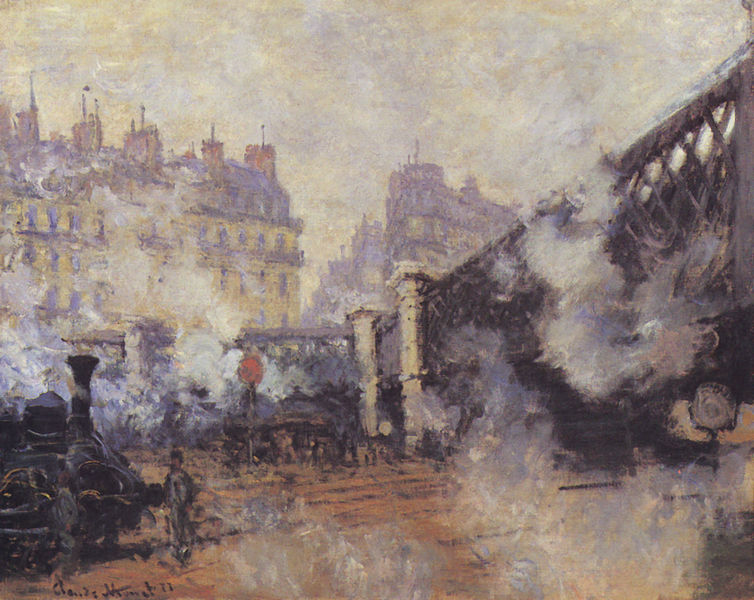
Titel: Le Pont de l'Europe
Künstler: Claude Monet
Standort: Paris
Institution: Musée Marmottan.
Schlagwörter: gemälde, himmel, mann, wolken, fluss, gelb, impressionismus, menschen, stadt, fenster, frankreich, licht, männer, paris, renoir, schwarz, weiss, gebäude, haus, rot, weg, mensch, signatur, erde, häuser, morgen, brücke, gitter, pastos, qualm, rauch, sonne, boden, kamin, kamine, fassade, zug, schornsteine, dunst, luftperspektive, nebel, industrie, dampf, dampfschiff, turner, hotel, monet, manet, geländer, schlote, smog, fussboden, eisen, schild, diesig, technik, bahnhof, industrialisierung, eisenbahn, eisenbahnbrücke, lok, lokomotive, verkehr, claude monet, dampflok, gleise, schienen, oelbild, stahl, bauwerk, mietshäuser, stahlkonstruktion, fortschritt, großstadt, häsuer, züge, verkehrsschild, farbperspektive, schaffner, auspuff, industrielles zeitalter, lokführer, lokomotiven, bahnübergnag, look, st.lazare, banhof, bahnhoff